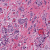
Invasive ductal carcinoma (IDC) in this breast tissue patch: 1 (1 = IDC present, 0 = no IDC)